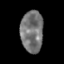
Tissue: skin
Cell type: Epithelial cells
Senescence score: 0.8967
Nuclear area (px): 919
Mean DAPI intensity: 117.316